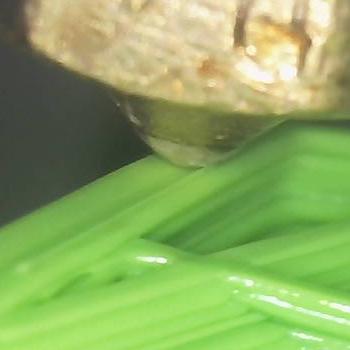
Flow rate: 224%